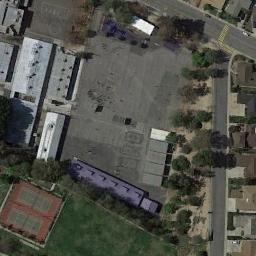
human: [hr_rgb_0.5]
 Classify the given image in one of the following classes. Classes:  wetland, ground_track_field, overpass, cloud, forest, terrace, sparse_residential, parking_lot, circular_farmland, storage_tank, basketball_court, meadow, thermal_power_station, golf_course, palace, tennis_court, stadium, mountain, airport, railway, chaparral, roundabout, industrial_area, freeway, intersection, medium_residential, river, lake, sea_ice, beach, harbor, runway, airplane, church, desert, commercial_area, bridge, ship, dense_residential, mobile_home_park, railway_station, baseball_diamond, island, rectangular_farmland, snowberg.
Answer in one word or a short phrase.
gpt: tennis_court